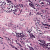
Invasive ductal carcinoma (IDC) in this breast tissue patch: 1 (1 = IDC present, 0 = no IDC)